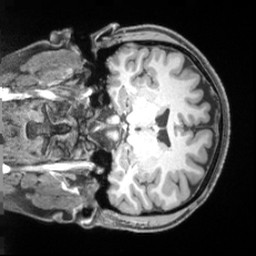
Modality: T1w
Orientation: coronal
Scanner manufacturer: siemens
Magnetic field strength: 3 T
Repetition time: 2.55 s